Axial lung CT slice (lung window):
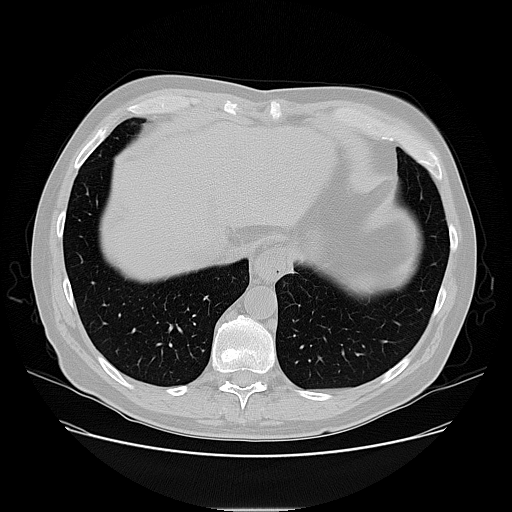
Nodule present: no